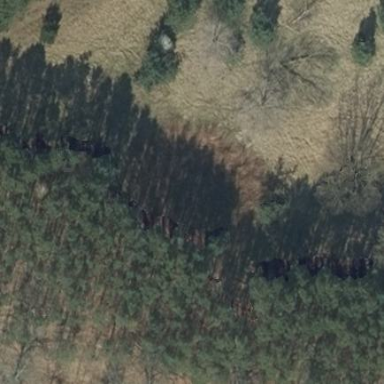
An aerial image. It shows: Landscape covered with heath.